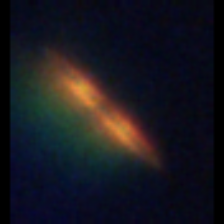
Taxon: Pennate
Group: Diatoms